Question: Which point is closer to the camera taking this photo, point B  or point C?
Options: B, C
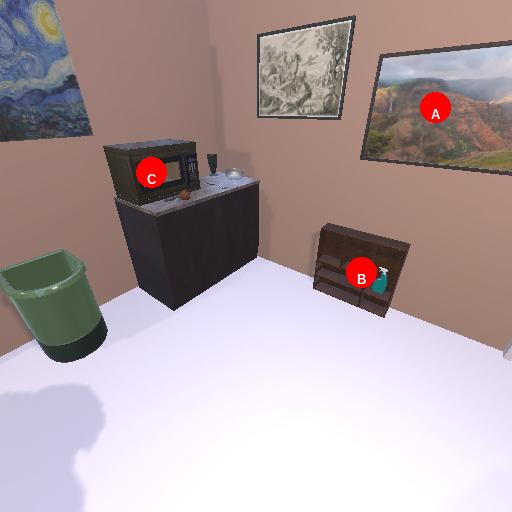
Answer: B